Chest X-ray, AP view. Patient: 32 years old, sex F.
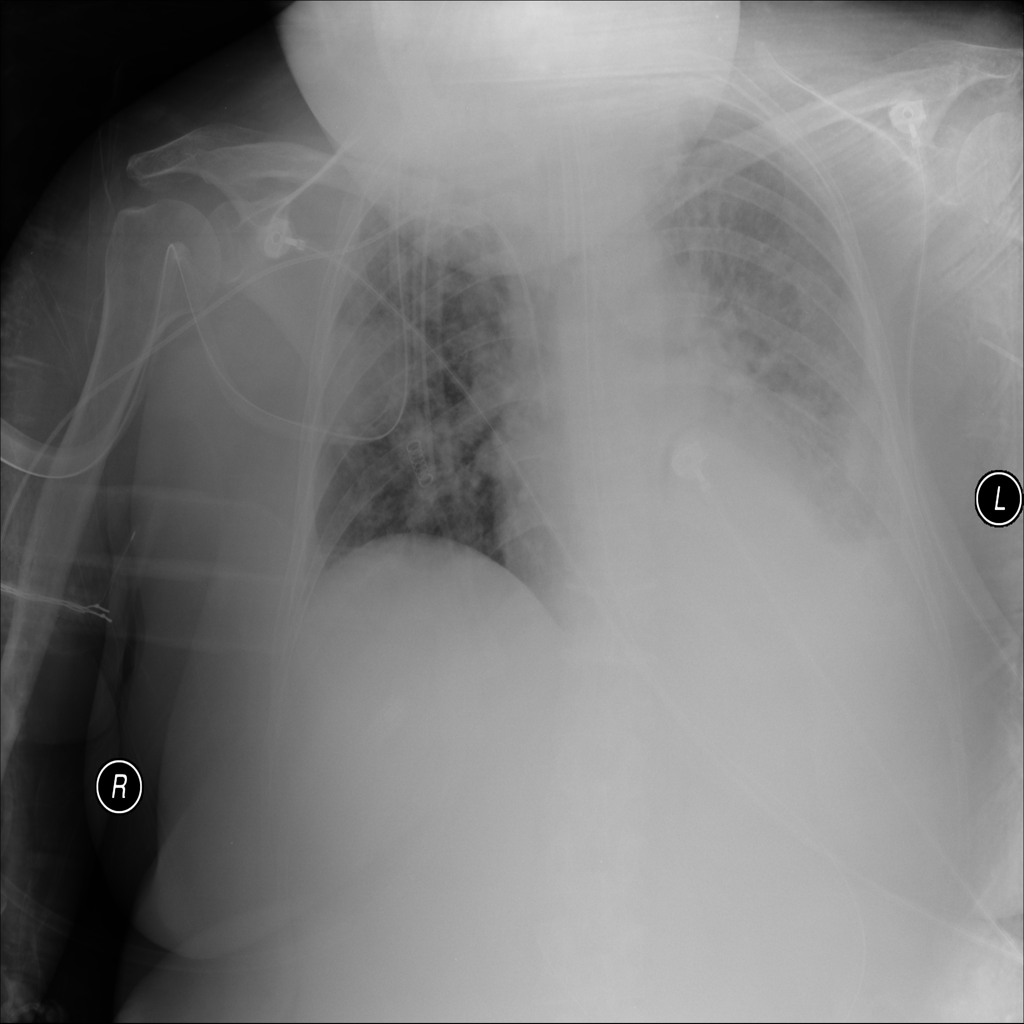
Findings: Infiltration